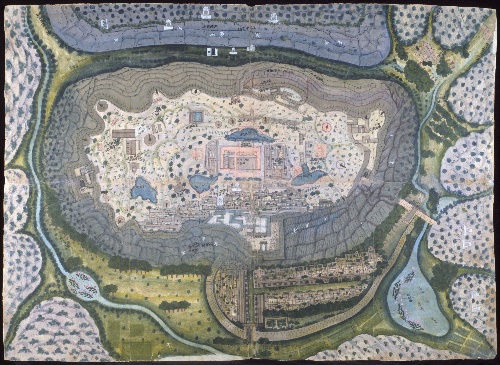
Artist: Bagta
Artist bio: active ca. 1761–1814
Date: ca. 1810–18
Object type: Painting
Classification: Paintings
Medium: Opaque watercolor and ink on paper
Culture: India (Jaipur, Rajasthan)
Dimensions: Overall: 29 x 40 5/8 in. (73.7 x 103.2 cm)
Framed: 39 3/4 x 50 3/4 in. (101 x 128.9 cm)
Department: Asian Art
Credit line: Fletcher Fund, 1996
Accession year: 1996
Repository: Metropolitan Museum of Art, New York, NY
Tags: Cities|Maps